Question: I have my storyboard like in this picture:

It works before I change in the right view the class from de default UIViewController to my MenuViewController. If I change it, when I push the button it turns black on emulator.
What I am doing wrong?
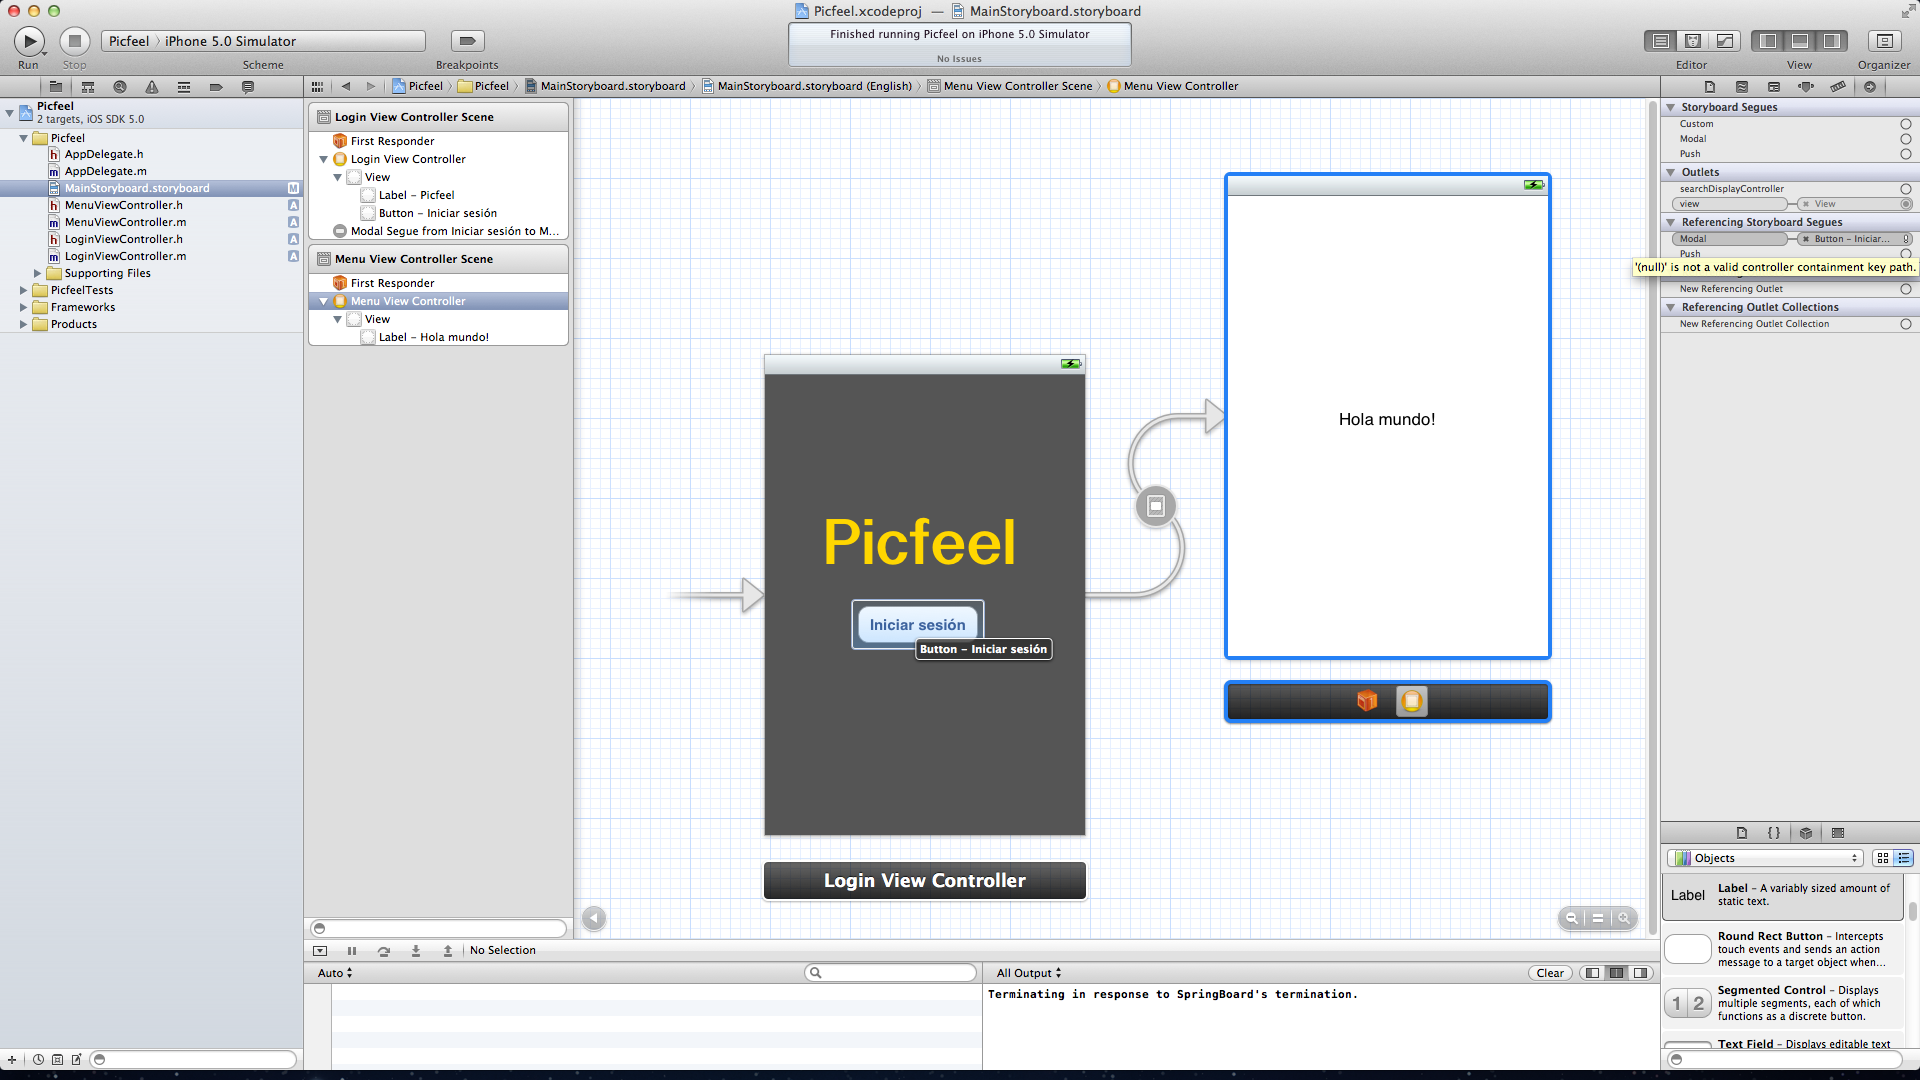
Answer: Just a guess:
remove the '- (void)loadView' implementation from your code. You don't need that for view controllers that are created from a nib file (or a storyboard).
Most likely it is there because of a bug in the new Xcode templates.
EDIT: This bug is fixed in Xcode 4.3.2. The template does no longer contain '- (void)loadView'